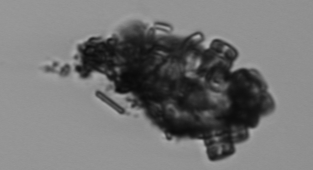
Label: Delphineis